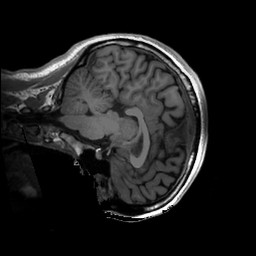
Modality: T1w
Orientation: sagittal
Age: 22
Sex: female